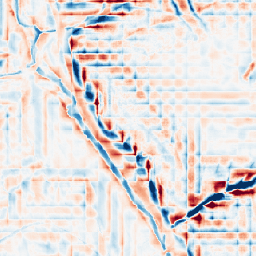
Category: wavelet
Decomposition family: wavelet_dwt
Decomposition parameters: wavelet: db2
level: 4
Upsampling method: nearest
Upsampling parameters: scale: 4
Upsampling scale: 4